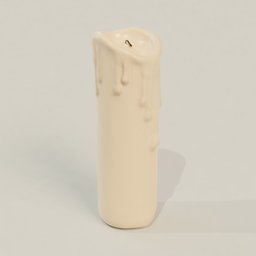
Label: decoration